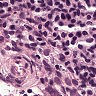
Metastatic tissue present: no